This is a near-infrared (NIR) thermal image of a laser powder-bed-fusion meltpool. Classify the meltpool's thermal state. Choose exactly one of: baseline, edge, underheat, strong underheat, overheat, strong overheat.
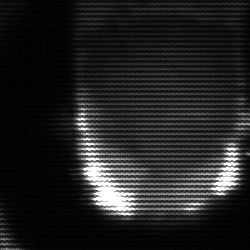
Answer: baseline